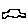
Label: car